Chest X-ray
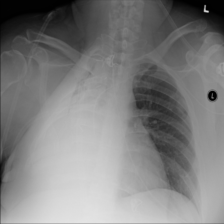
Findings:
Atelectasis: negative
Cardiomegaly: negative
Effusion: negative
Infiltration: negative
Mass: negative
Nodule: negative
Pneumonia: negative
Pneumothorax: negative
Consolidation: negative
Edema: negative
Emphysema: negative
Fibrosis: negative
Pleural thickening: negative
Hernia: negative